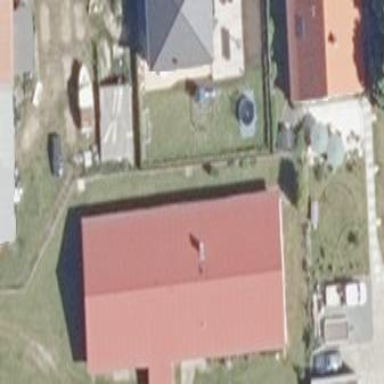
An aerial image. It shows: Detached building.